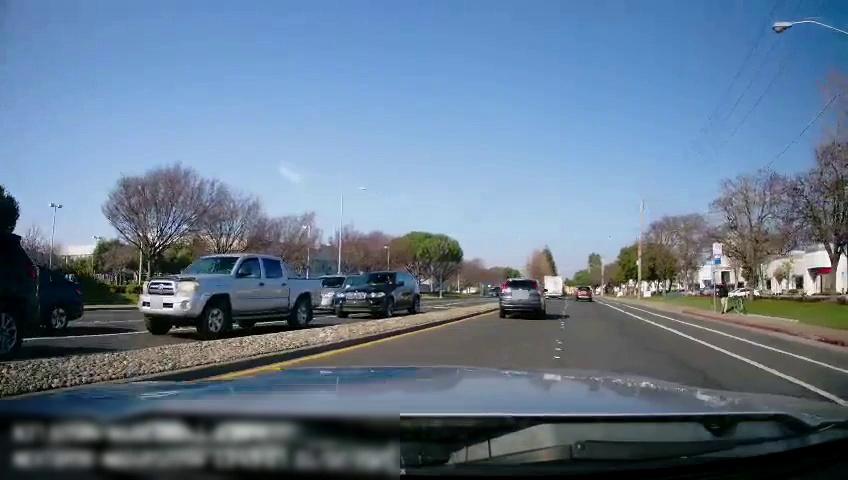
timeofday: Day
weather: Sunny
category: Drivable Space
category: Drivable Space
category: Vehicles | SUV
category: Vehicles | Car
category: Vehicles | SUV
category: Vehicles | Car
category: Vehicles | SUV
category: Vehicles | Truck
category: Vehicles | SUV
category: Vehicles | Truck
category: Vehicles | SUV
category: Pedestrians
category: Lanes | Alternate Lane
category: Lanes | Alternate Lane
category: Lanes | Alternate Lane
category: Lanes | Current Lane
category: Lanes | Opposite Lane
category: Lanes | Opposite Lane
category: Traffic | Signs